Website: bh-photo
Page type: cross-sells
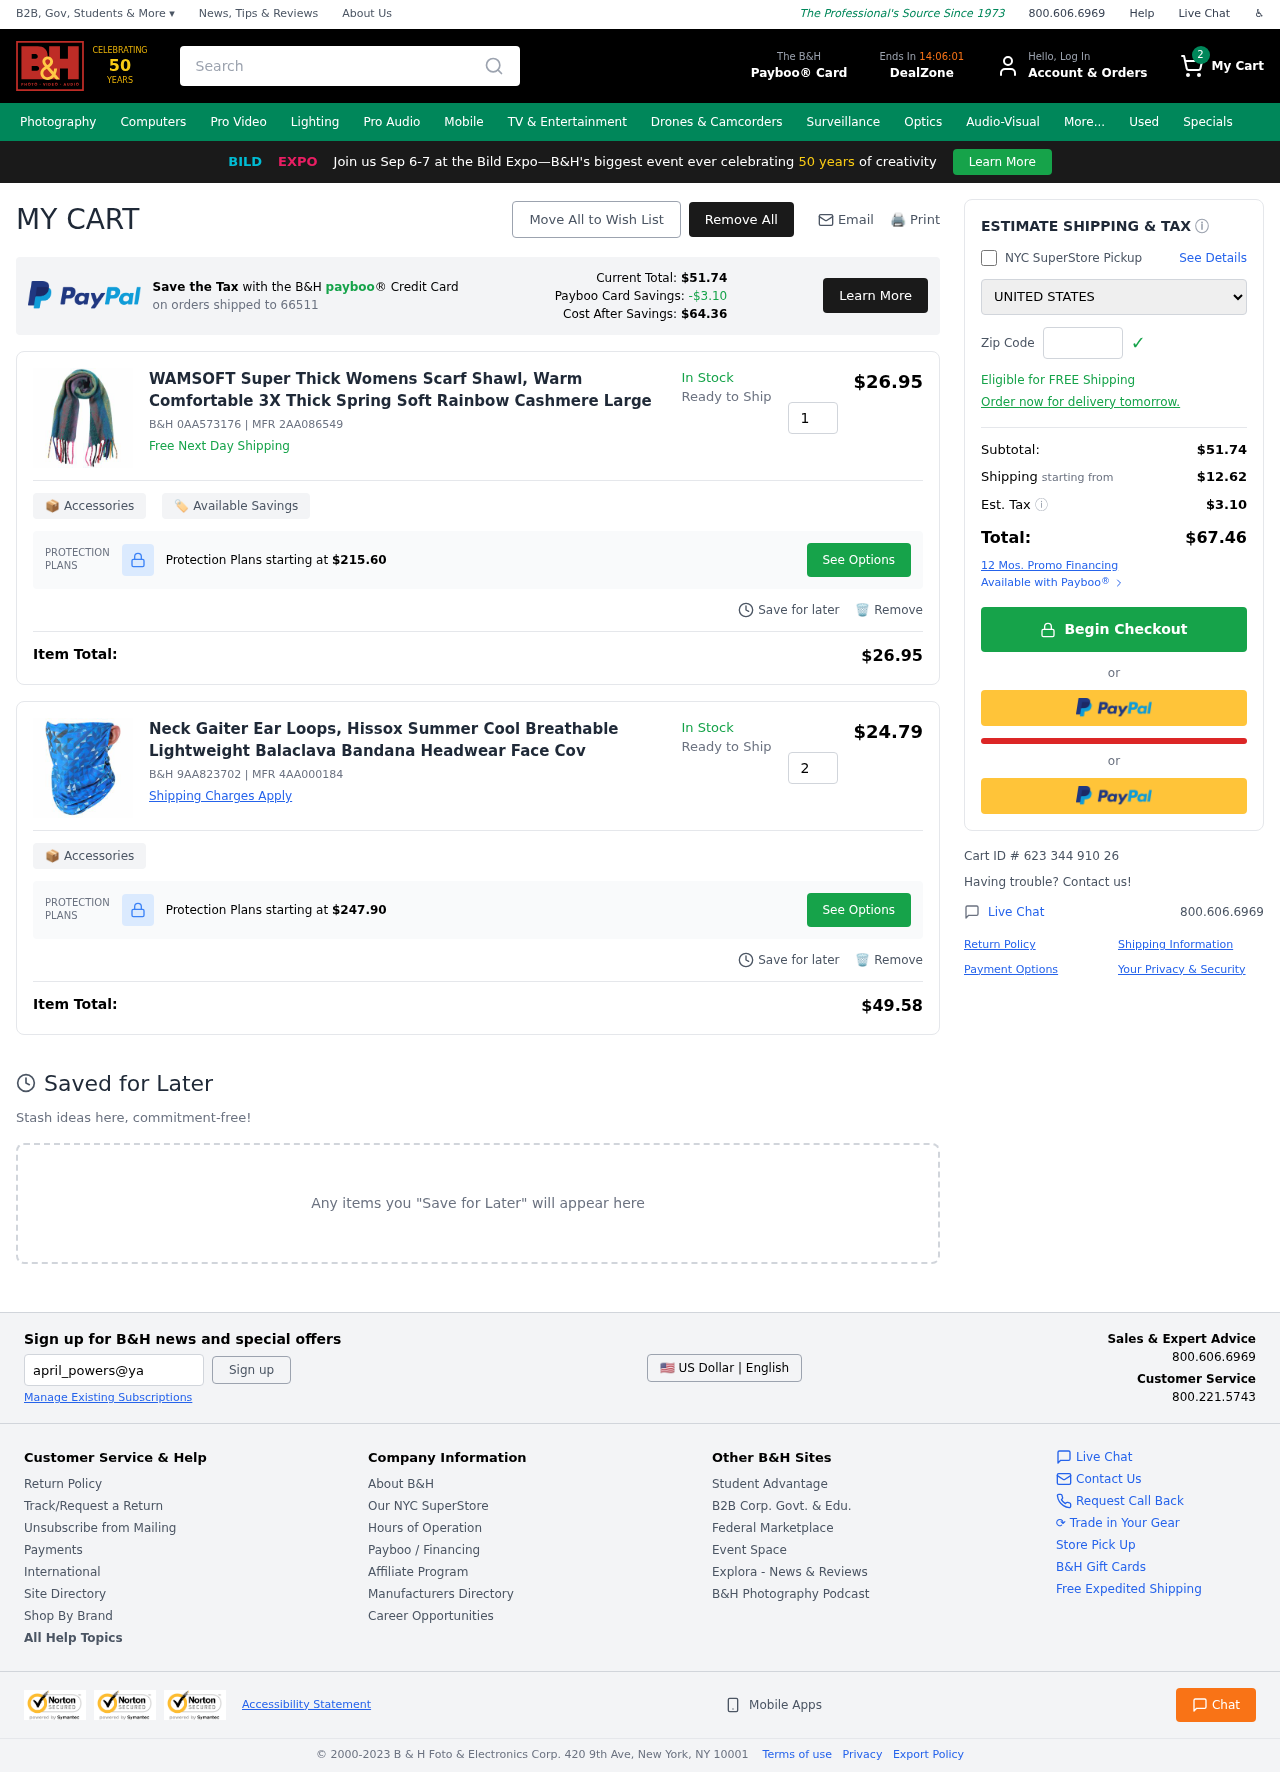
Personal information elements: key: PII_COUNTRY
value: United States
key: PII_POSTCODE
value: on orders shipped to 66511
Product elements: key: PRODUCT1_NAME
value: WAMSOFT Super Thick Womens Scarf Shawl, Warm Comfortable 3X Thick Spring Soft Rainbow Cashmere Large
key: PRODUCT1_PRICE
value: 26.95
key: PRODUCT1_QUANTITY
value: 1
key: PRODUCT2_NAME
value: Neck Gaiter Ear Loops, Hissox Summer Cool Breathable Lightweight Balaclava Bandana Headwear Face Cov
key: PRODUCT2_PRICE
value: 24.79
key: PRODUCT2_QUANTITY
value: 2
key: PRODUCT1_SKU
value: B&H 0AA573176
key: PRODUCT1_MFR
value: MFR 2AA086549
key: PRODUCT1_PROTECTION_PRICE
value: $215.60
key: PRODUCT1_ITEM_TOTAL
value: $26.95
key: PRODUCT2_SKU
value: B&H 9AA823702
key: PRODUCT2_MFR
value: MFR 4AA000184
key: PRODUCT2_PROTECTION_PRICE
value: $247.90
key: PRODUCT2_ITEM_TOTAL
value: $49.58
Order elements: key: ORDER_NUM_ITEMS
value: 2
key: PAYBOO_CURRENT_TOTAL
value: $51.74
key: ORDER_SUBTOTAL
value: $51.74
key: ORDER_SHIPPING_COST
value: $12.62
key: ORDER_TAX
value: $3.10
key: ORDER_TOTAL
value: $67.46
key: ORDER_ID
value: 623 344 910 26
Search elements: key: HEADER_SEARCH
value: Search
Other elements: key: PAYBOO_SAVINGS
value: -$3.10
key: PAYBOO_COST_AFTER_SAVINGS
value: $64.36